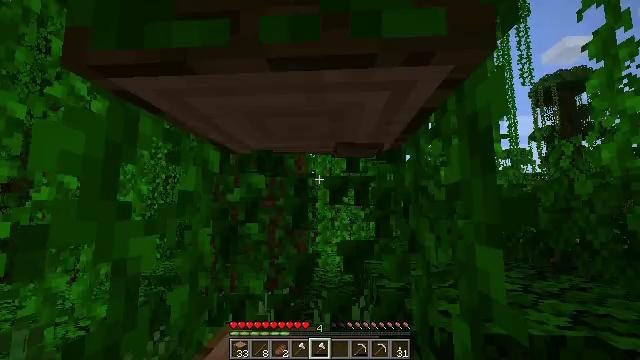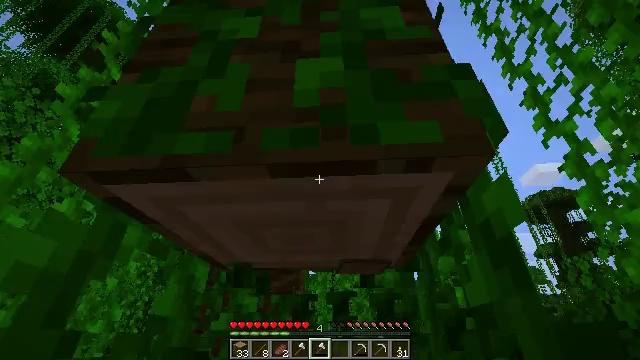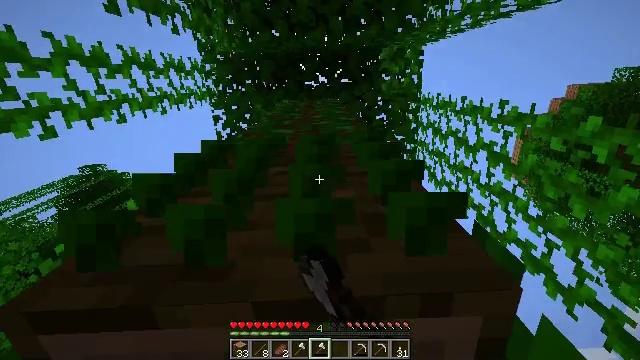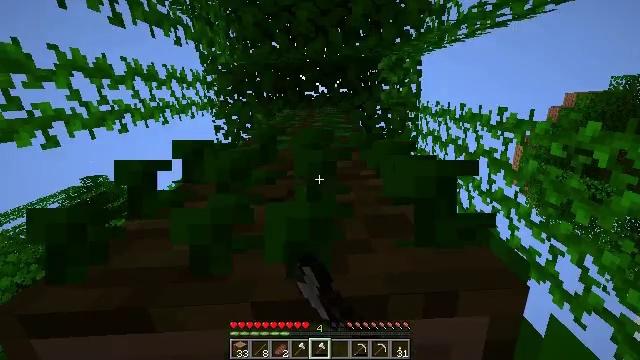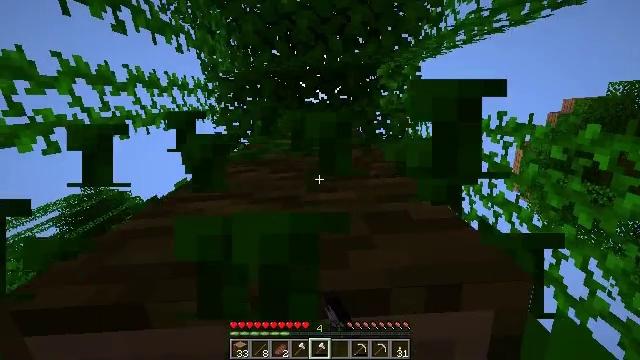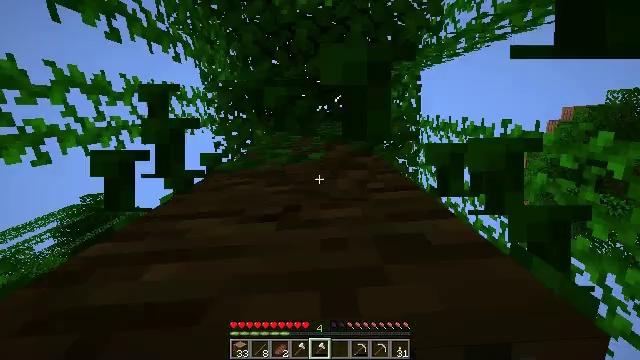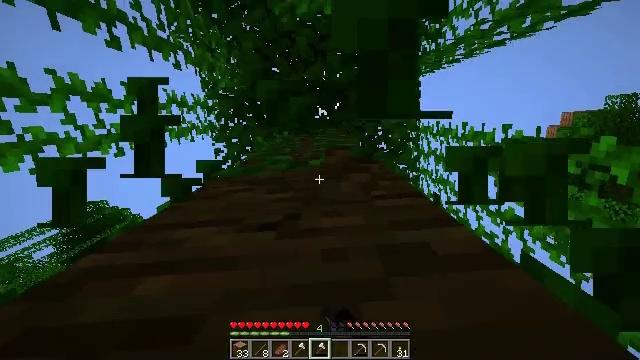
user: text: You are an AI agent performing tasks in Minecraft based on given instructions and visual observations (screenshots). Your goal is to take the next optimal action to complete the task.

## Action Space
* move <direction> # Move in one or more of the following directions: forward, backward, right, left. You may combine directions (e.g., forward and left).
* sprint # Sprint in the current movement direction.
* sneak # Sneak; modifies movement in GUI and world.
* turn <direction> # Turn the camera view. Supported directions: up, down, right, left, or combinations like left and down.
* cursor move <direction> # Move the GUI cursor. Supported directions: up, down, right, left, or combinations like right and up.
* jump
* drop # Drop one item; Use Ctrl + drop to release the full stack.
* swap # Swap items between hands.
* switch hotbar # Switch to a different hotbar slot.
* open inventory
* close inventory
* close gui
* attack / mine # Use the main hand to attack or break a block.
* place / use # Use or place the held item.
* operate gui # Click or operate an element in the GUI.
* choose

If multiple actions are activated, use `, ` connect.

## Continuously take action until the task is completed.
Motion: motion action
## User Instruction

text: Remove and gather vines.
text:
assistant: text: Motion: move forward, attack / mine
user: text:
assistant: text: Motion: turn up, attack / mine
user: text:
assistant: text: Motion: turn up, attack / mine
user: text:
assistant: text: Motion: turn up, attack / mine
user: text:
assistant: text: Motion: turn up, attack / mine
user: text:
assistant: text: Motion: turn up, attack / mine
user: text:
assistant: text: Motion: attack / mine